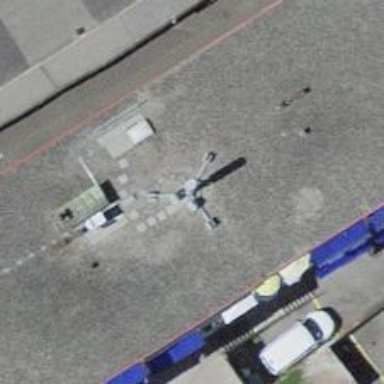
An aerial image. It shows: Mast tower used for communication.